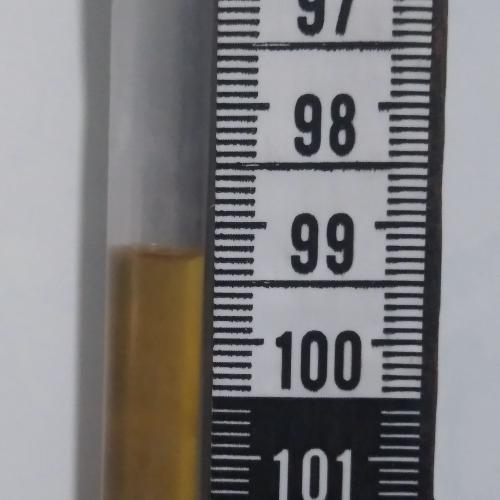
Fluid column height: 99.3 cm